The plot is a Hilbert-envelope spectrum of a rotating bearing's acceleration signal, annotated with the bearing's characteristic defect frequencies. Diagnose the bearing from this image, choosing from: normal, inner_race, outer_race, ball.
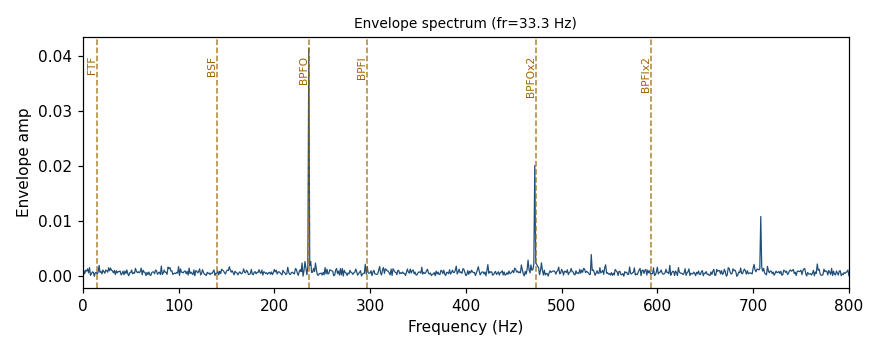
Answer: outer_race